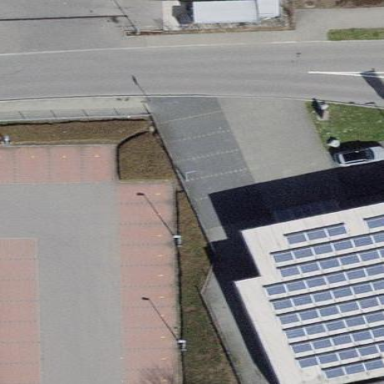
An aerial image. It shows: Parking area with surface.